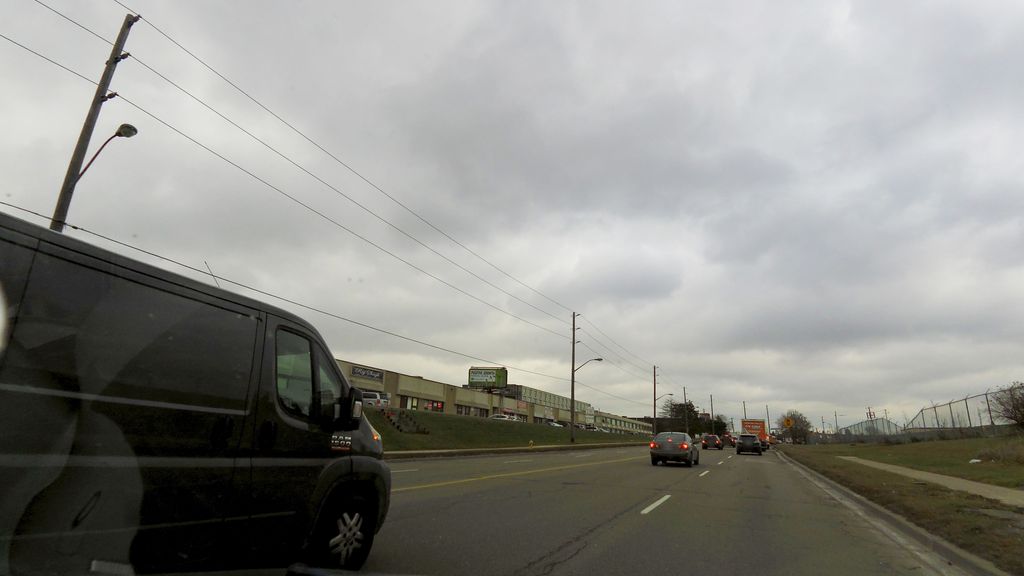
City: toronto